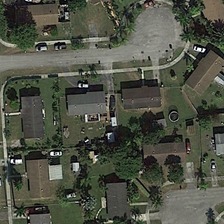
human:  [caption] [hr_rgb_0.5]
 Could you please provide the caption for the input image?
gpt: many buildings and some green trees are in a medium residential area .

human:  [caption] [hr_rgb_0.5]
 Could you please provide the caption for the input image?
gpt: many buildings and some green trees are in a medium residential area .

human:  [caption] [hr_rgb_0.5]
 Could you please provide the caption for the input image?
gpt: many buildings and some green trees are in a medium residential area .

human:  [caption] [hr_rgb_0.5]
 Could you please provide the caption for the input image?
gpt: many buildings and some green trees are in a medium residential area .

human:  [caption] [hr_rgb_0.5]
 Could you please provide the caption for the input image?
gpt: many buildings and some green trees are in a medium residential area .